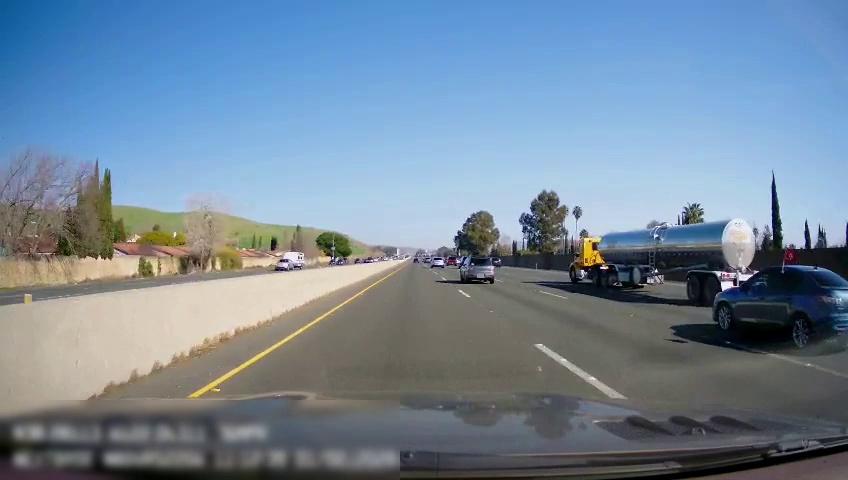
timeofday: Day
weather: Sunny
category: Drivable Space
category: Drivable Space
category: Vehicles | Truck
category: Vehicles | Car
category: Vehicles | Car
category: Vehicles | Car
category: Vehicles | Car
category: Vehicles | Truck
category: Vehicles | SUV
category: Vehicles | Other LV
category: Vehicles | Car
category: Vehicles | Car
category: Vehicles | SUV
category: Vehicles | Car
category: Lanes | Alternate Lane
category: Lanes | Current Lane
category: Lanes | Current Lane